Question: Hy
I need to use this Kolmogorov filter in an apllication. You put it some measured data and with the filter it gets some hoe smoothed.
I tryed to do it with "nchoosek" however when I try to do this for an I of 50 or more it takes way too long.

Does someone know how to do this in a faster way?
'''
function [ filterd ] = kolmo(data, inter)
temp = 0;
temp1 = 0;
filterd(1:10, 1) = NaN;
for t=inter+1:(length(data)-inter)
for o=-inter:inter
temp = temp + (nchoosek(2*inter, (inter+o))*data(t+o));
temp1 = temp1 + nchoosek(2*inter, (inter+o));
end
filterd(t, 1) = temp/temp1;
temp = 0;
temp1 = 0;
end
end
'''
Thx
Andy
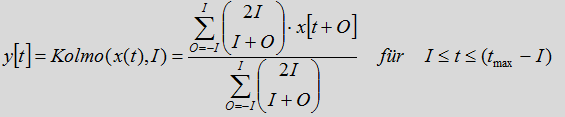
Answer: Here is a loop-less solution:
'''
function y = MySoln(x, K)
%# Get the binomial coefficient terms
FacAll = factorial(0:1:2*K)';
BinCoefAll = FacAll(end) ./ (FacAll .* flipud(FacAll));
%# Get all numerator terms
NumerAll = conv(x, BinCoefAll, 'valid');
%# Rescale numerator terms into output
y = (1 / sum(BinCoefAll)) * NumerAll;
'''
I've avoided using 'nchoosek' and instead have calculated the binomial coefficients manually using the factorials. This ensures that each factorial calculation is only performed once. In contrast, the OP's solution potentially performs each factorial calculation hundreds of times.
Once the binomial coefficients are calculated, the solution from there is a straightforward application of 'conv', and then scale by the denominator term.
I did a quick speed test between the OP solution and my solution. The speed test uses a random vector 'x' with 50 elements, and sets 'K' to 5. Then I run '100' iterations over my solution versus the OP solution. Here are the results:
'''
Elapsed time is 2.637597 seconds. %# OP Solution
Elapsed time is 0.010401 seconds. %# My Solution
'''
I'm pretty happy with this. I doubt the method can be made much more efficient from this point (but would be happy to be proven wrong). :-)